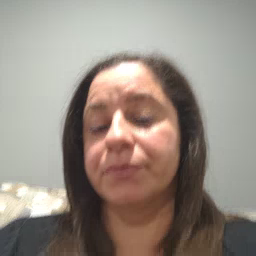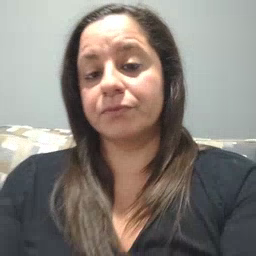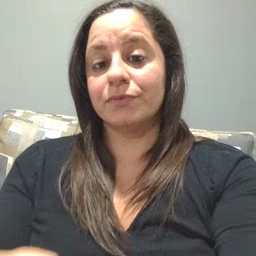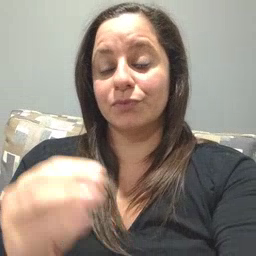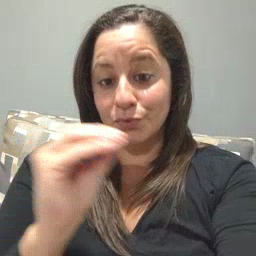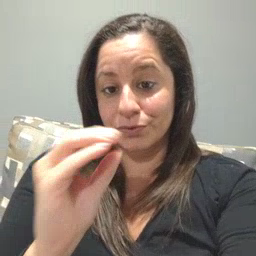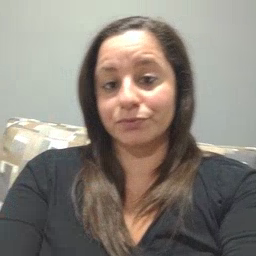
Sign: kiss